Question: I'm learning my way through UIBezierPaths by creating a table from scratch, and having individual cells filled with different colours.

This is a custom object I'm building which is contained in a subclassed UIView.
At the moment, I'm constructing this in this order:
1. 'Cell' fill colours
2. Column lines
3. Row lines
4. Outer box (rounded rect)
As the picture suggests, I'm having trouble getting rid of the sharp corner of the cell fill outside the orange rounded rectangle.
Can anyone point me in the right direction to get rid of these?
Cheers! :)
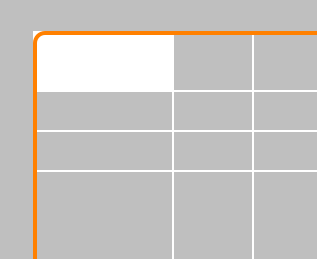
Answer: At the beginning of your drawing code you should add the outer rounded rect path to the clipping path using its 'addClip' method. That way nothing will get drawn that is outside this path.